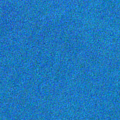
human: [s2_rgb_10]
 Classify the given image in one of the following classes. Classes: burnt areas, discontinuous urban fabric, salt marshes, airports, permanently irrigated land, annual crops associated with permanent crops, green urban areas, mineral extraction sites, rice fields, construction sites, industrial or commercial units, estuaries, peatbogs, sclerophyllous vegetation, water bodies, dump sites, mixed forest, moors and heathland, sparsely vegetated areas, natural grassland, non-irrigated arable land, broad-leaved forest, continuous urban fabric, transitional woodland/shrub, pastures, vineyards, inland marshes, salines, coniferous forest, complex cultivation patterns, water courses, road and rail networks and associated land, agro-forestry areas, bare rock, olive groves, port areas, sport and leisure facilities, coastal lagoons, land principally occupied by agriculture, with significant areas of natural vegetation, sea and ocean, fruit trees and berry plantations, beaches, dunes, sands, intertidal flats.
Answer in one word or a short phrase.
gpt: sea and ocean